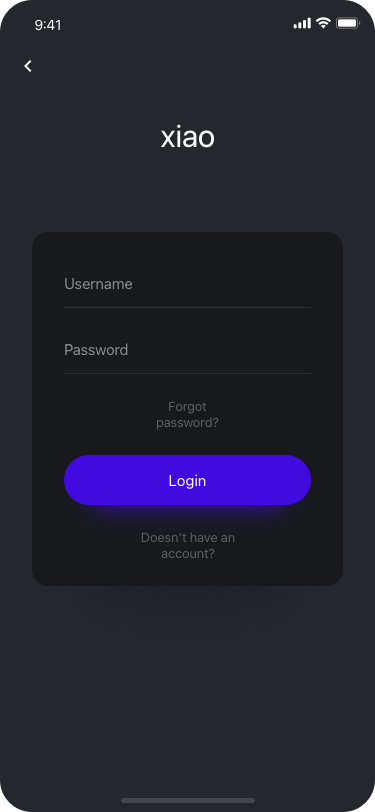
Text in this UI design:
xiao
Doesn’t have an account?
Login
Forgot password?
Username
Password